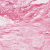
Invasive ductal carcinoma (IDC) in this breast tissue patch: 0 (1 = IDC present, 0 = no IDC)